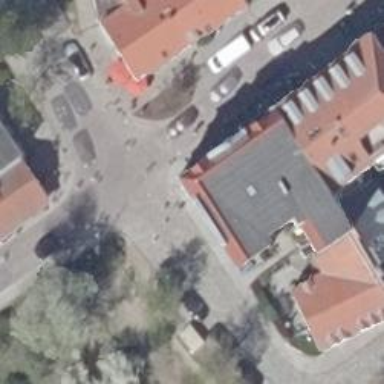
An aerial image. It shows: Café.